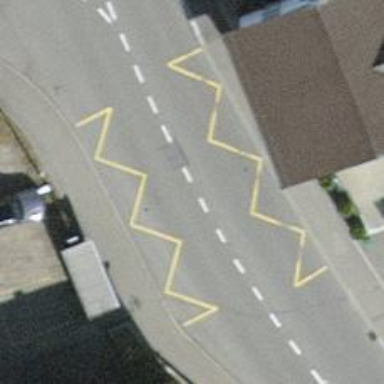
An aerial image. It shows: Bus stop equipped with public transport stop position.